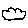
Label: cloud